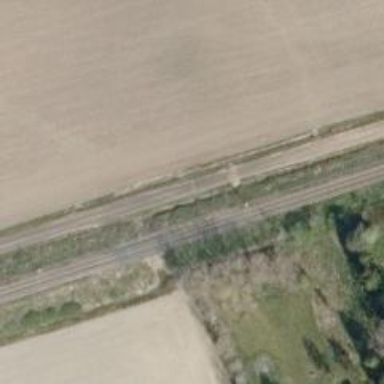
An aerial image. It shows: Railway signal.